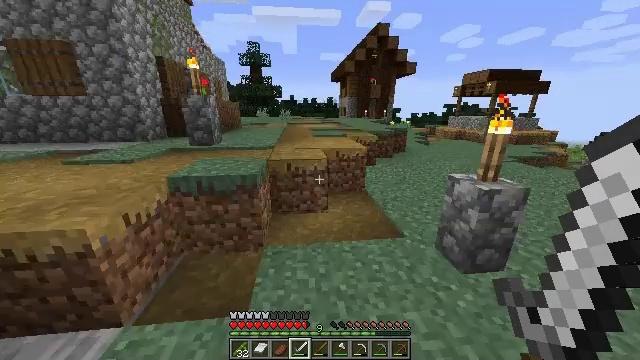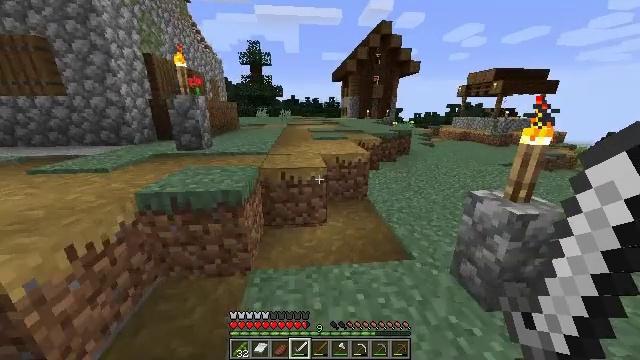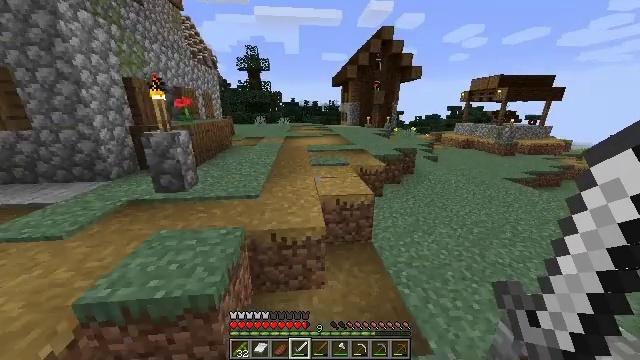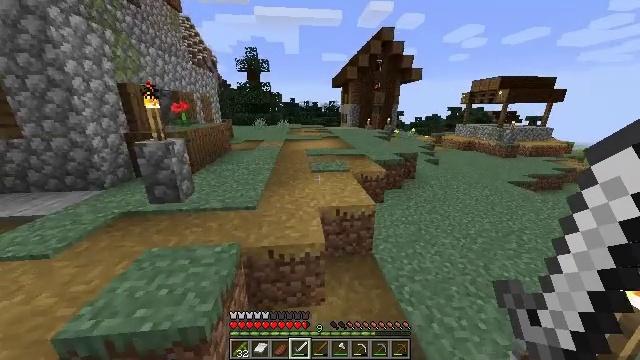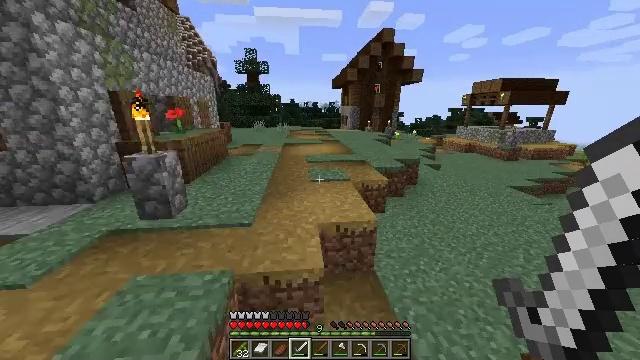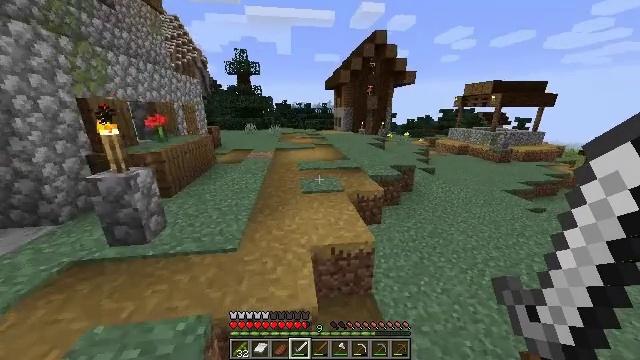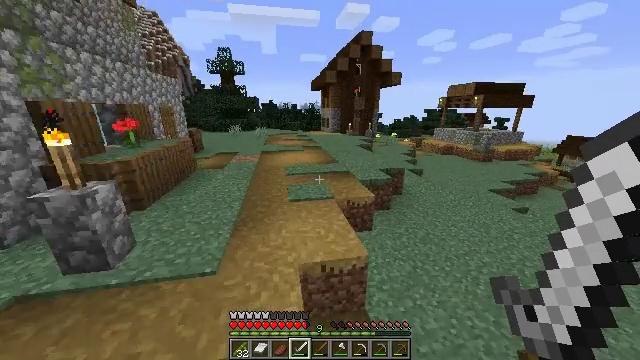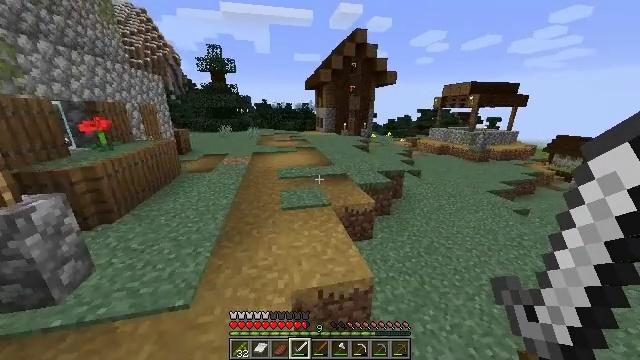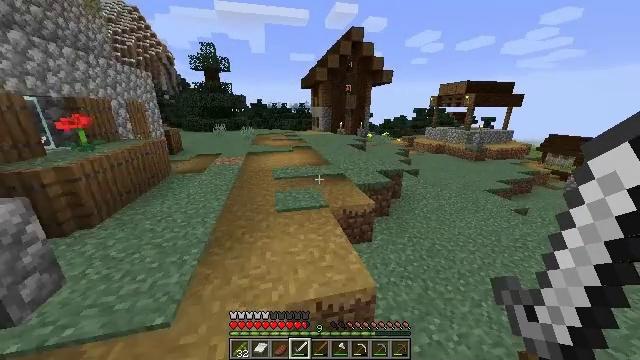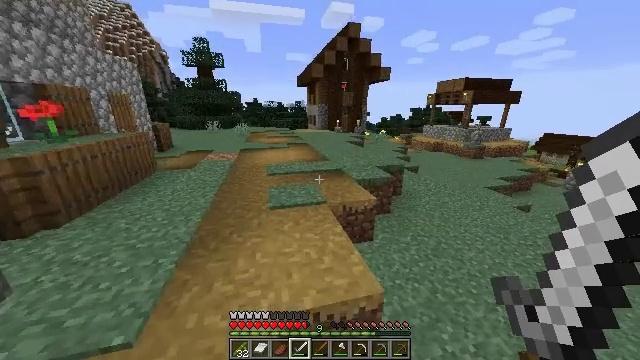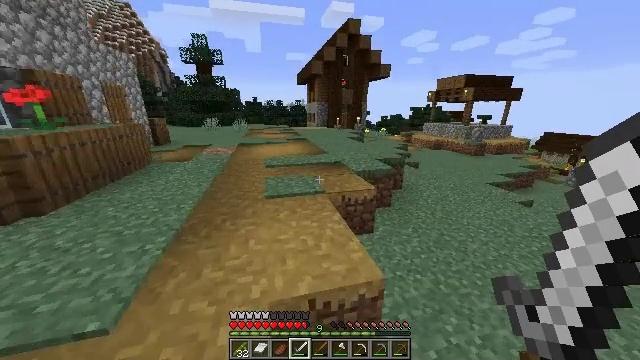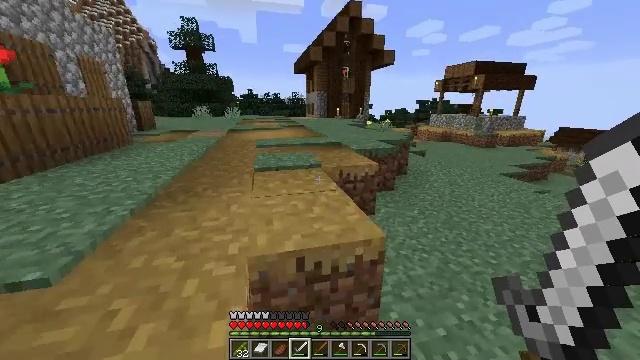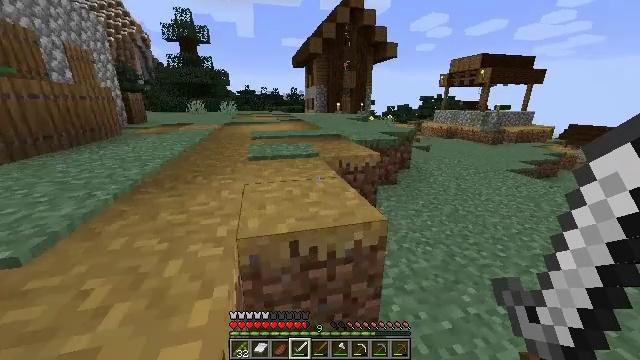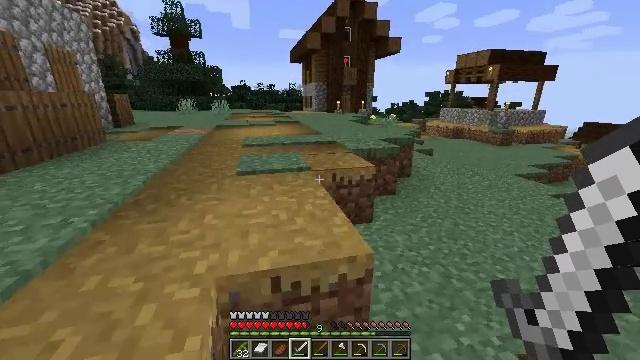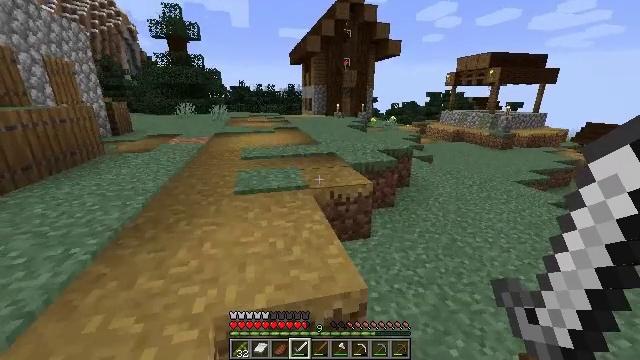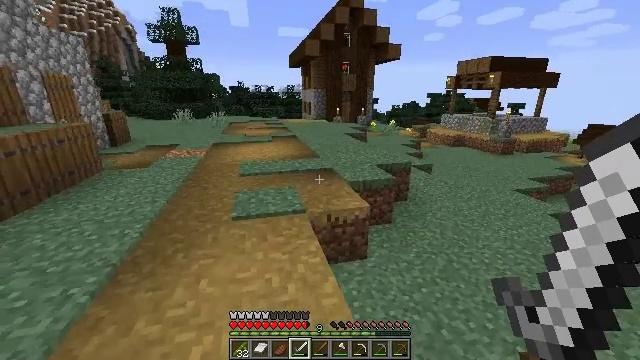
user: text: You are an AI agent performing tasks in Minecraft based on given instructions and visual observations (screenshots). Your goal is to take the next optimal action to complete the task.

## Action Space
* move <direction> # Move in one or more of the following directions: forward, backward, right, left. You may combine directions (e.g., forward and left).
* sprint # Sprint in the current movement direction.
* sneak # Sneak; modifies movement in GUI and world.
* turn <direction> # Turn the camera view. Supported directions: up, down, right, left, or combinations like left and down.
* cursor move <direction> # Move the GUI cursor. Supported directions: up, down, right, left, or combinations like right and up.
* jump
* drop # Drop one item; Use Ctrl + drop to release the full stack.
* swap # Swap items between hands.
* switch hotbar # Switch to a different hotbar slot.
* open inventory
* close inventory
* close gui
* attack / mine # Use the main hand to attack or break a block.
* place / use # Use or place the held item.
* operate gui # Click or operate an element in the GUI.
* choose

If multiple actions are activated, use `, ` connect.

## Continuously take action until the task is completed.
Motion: motion action
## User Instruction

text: Gather sweet berries from the bush.
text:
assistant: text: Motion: move forward, sprint, jump
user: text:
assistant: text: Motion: move forward, sprint, jump
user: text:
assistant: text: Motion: move forward, sprint, jump
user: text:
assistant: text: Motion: move forward, sprint, jump
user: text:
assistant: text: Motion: move forward, turn right, jump
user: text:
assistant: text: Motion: move forward, turn right, jump
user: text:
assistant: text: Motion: move forward, turn right, jump
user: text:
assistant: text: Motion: move forward, turn right, jump
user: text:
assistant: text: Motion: move forward, jump
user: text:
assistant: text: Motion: move forward, jump
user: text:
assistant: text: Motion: move forward, jump
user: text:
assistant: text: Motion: move forward, jump
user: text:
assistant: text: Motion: move forward, sprint, jump
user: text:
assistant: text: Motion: move forward, sprint, jump
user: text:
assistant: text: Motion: move forward, sprint, jump
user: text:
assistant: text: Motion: move forward, sprint, jump
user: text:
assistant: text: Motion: move forward, jump
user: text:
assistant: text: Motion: move forward, turn right, jump
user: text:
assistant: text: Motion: move forward, jump
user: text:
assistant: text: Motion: move forward, jump
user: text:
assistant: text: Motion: move forward, jump
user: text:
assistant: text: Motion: move forward, jump
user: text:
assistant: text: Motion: move forward, jump
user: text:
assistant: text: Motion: move forward, sprint, jump
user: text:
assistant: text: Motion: move forward, sprint, jump
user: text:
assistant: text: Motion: move forward, sprint, jump
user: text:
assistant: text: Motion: move forward, jump
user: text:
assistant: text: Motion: move forward, jump
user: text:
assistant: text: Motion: move forward, jump
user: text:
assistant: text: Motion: move forward, jump